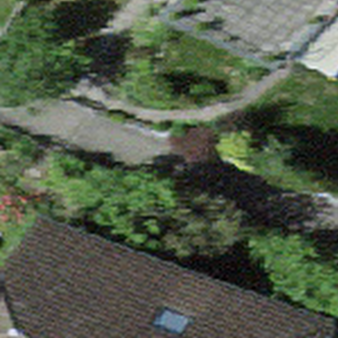
Label: other